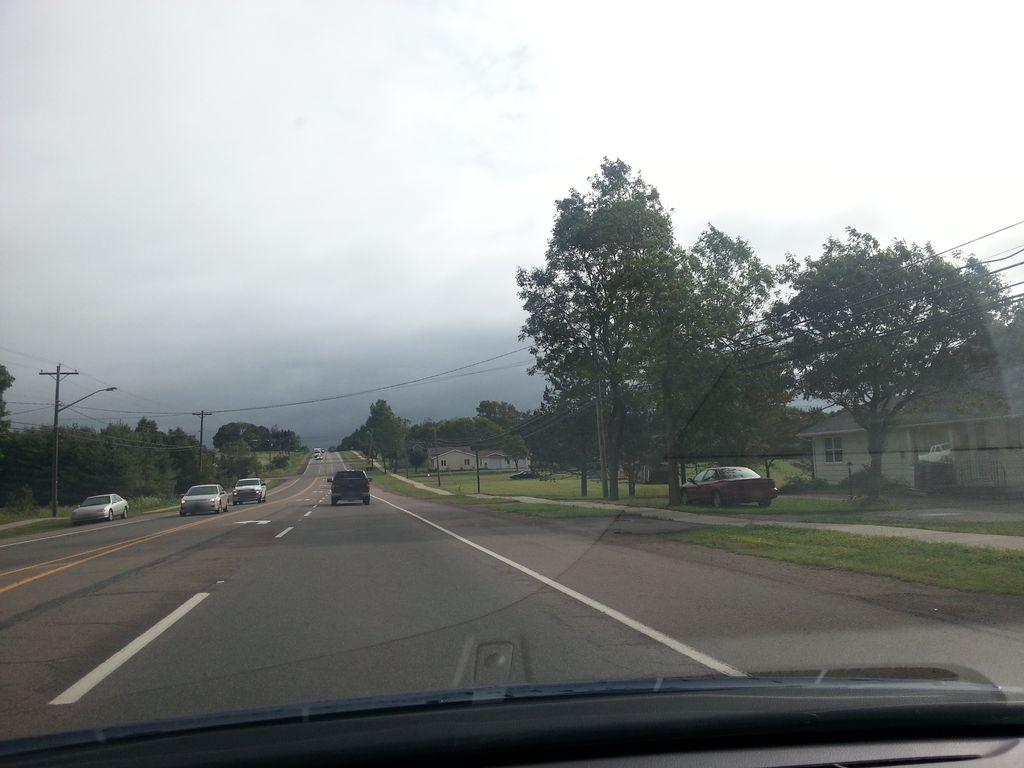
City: charlottetown